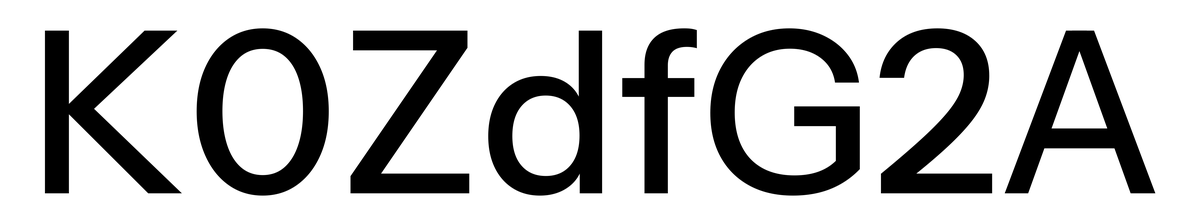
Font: InstrumentSans_Medium